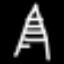
Label: The Eiffel Tower